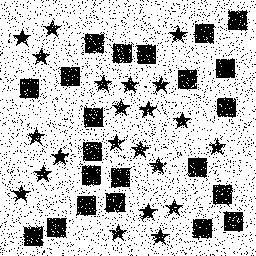
Squares: 22
Triangles: 0
Stars: 22
Total shapes: 44